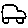
Label: car